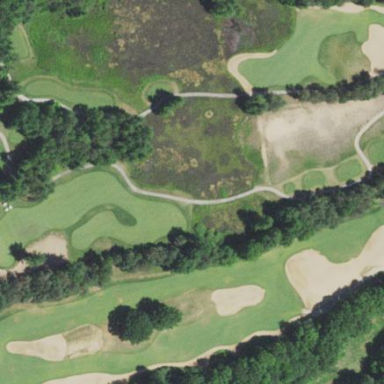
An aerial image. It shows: Sand bunker on golf course.